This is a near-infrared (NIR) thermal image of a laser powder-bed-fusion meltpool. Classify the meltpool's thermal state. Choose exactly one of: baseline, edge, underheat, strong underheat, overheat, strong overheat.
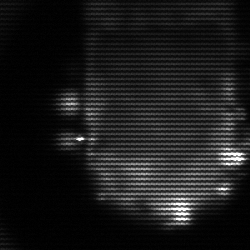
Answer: baseline